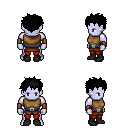
a pixel art fantasy rpg character, male body template, dark elf, purple skin, leather chest armor, red pants, black bedhead hairstyle, leather bracers, black shoes, four views (front, back, left, right), 2x2 character sprite sheet, small pixel art, hard edges, no anti-aliasing